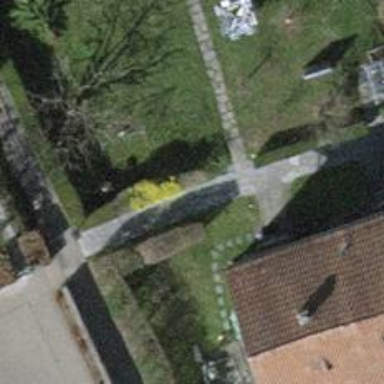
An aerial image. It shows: Simple and straightforward house.